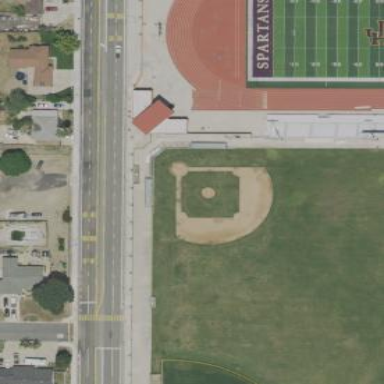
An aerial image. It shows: Softball/baseball pitch for leisure sports activities.